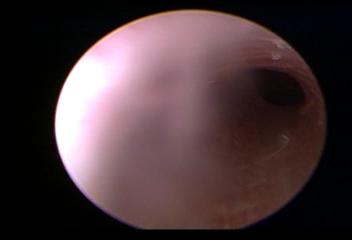
Modality: WLC
Class: Normal mucosa
Bladder cancer association: No